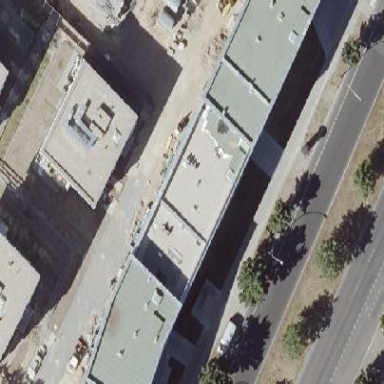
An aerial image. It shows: The building has flat roof and consists of apartments.